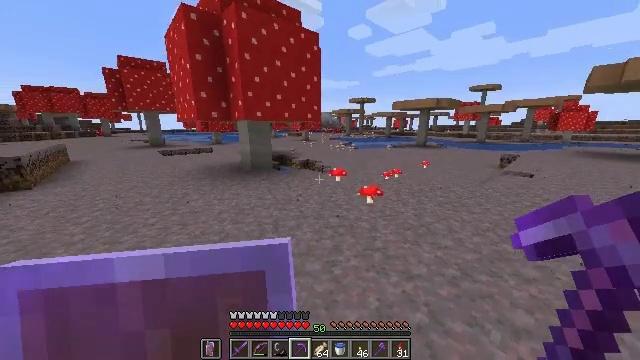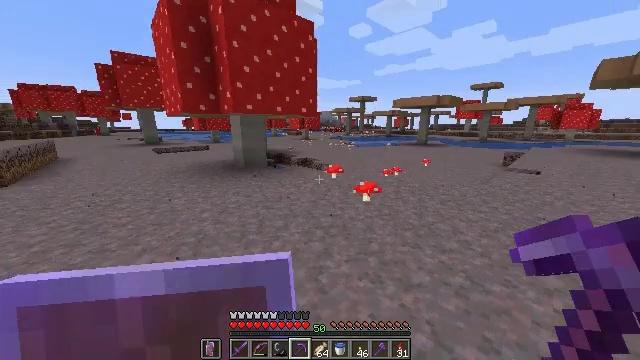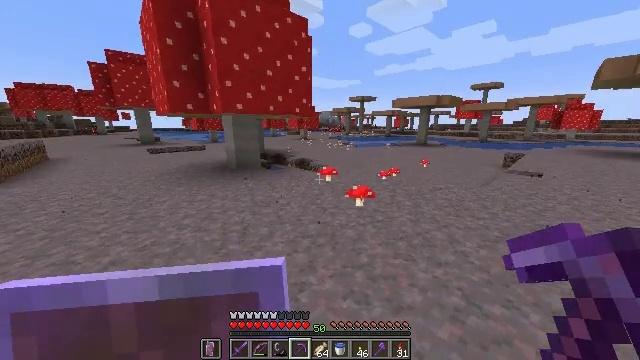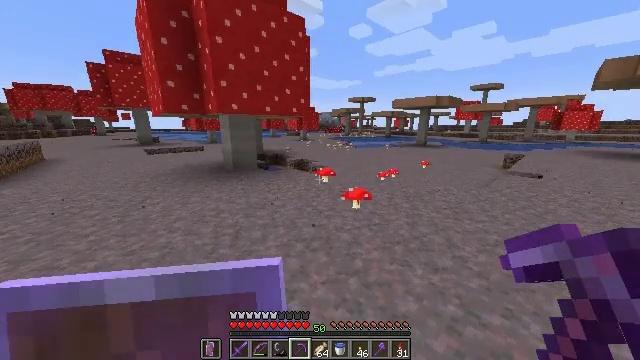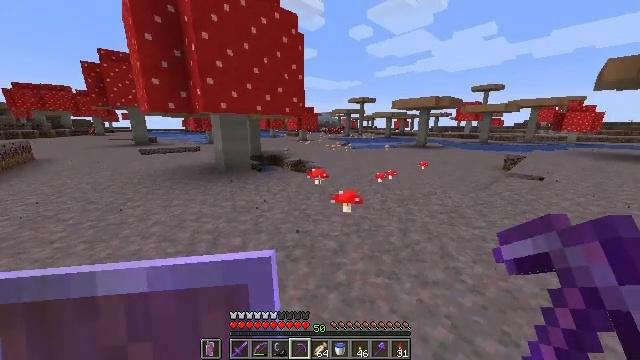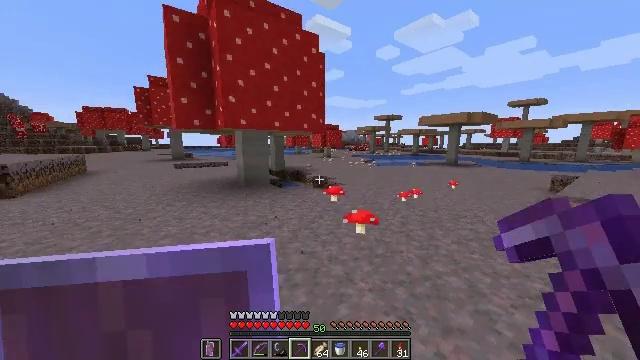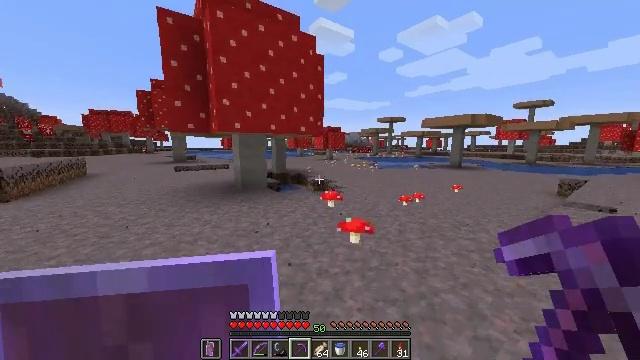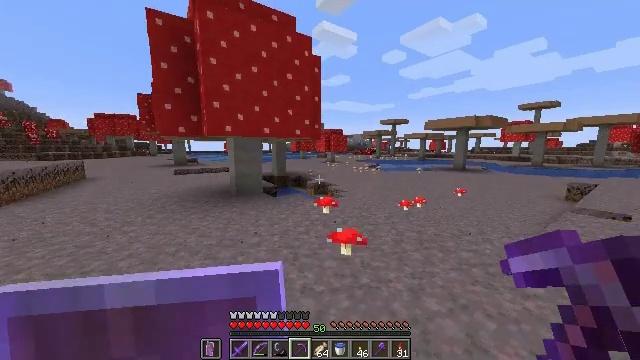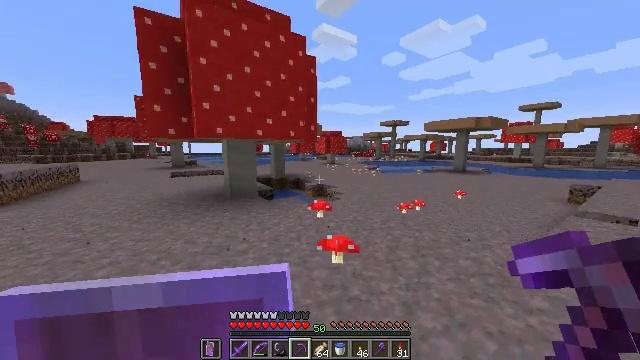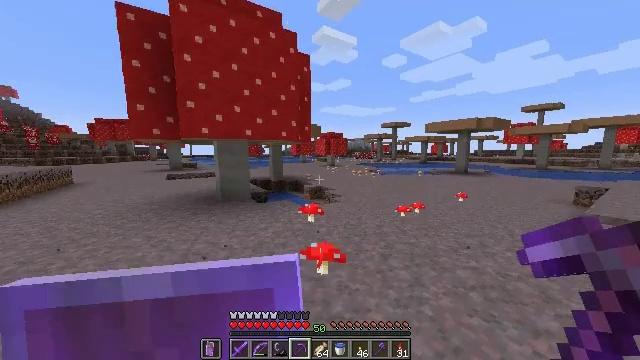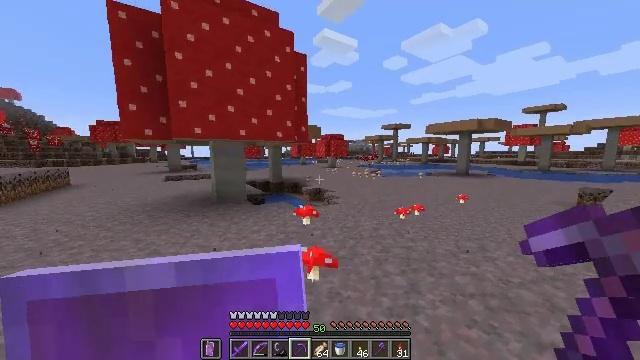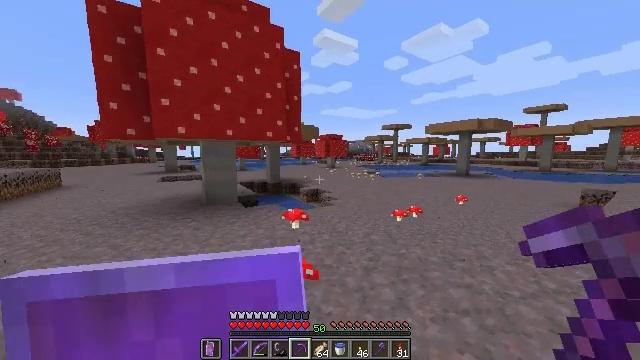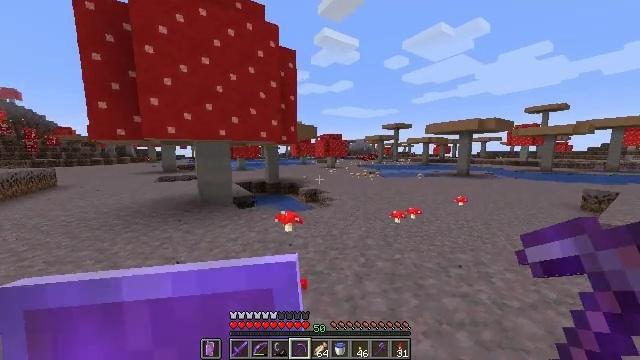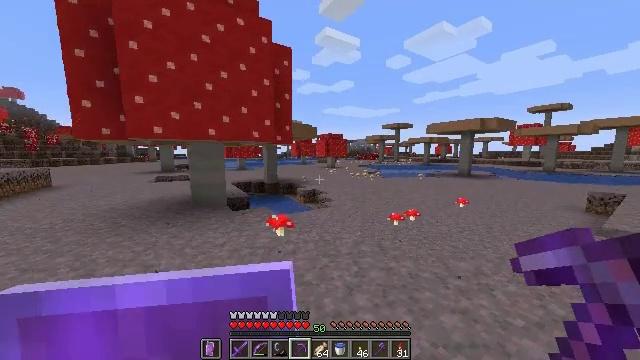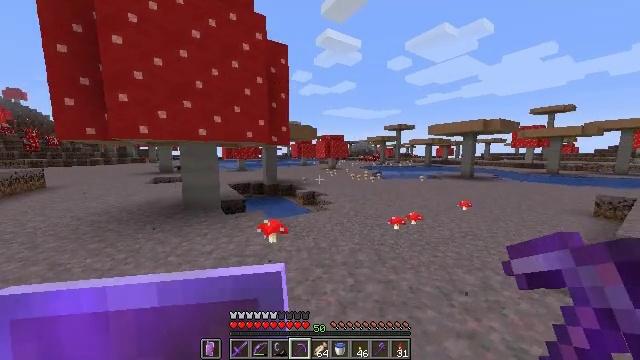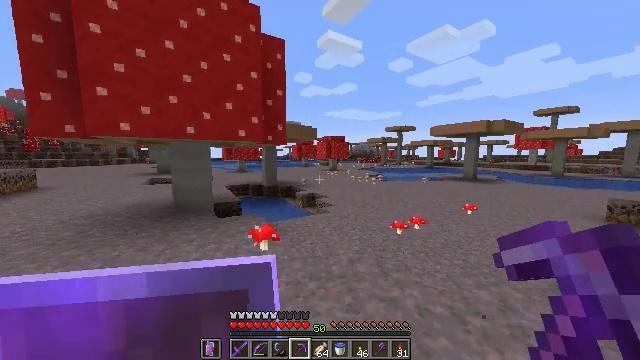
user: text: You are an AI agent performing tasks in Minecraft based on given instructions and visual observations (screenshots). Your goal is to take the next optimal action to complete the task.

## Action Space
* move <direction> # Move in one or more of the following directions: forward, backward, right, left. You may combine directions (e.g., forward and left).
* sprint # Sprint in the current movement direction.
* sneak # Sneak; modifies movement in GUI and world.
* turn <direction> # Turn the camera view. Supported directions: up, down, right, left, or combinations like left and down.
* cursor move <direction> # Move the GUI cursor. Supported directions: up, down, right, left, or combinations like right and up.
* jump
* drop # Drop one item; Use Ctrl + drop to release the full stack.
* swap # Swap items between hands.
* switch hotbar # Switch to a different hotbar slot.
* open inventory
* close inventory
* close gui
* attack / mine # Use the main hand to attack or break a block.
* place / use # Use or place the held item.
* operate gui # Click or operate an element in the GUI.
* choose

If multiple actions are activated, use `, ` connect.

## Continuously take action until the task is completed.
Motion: motion action
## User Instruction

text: Clear the mycelium to collect the block.
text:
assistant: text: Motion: move forward and move right, sprint
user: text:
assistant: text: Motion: move forward and move right, sprint
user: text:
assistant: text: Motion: move forward and move right, sprint
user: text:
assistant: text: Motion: move forward and move right, sprint
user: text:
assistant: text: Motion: move forward and move right, sprint, turn left and up
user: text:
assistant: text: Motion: move forward and move right, sprint
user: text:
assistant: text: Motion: move forward and move right, sprint
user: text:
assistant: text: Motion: move forward and move right, sprint
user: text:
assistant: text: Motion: move forward and move right, sprint
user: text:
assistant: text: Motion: move forward and move right, sprint
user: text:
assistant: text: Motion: move forward and move right, sprint
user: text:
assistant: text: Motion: move forward and move right, sprint
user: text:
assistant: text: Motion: move forward, sprint
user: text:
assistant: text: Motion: move forward, sprint
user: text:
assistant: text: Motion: move forward, sprint
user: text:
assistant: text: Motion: move forward, sprint
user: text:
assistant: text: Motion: move forward, sprint
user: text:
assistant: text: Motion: move forward, sprint
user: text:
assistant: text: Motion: move forward, sprint
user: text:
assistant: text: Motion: move forward, sprint
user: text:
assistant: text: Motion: move forward, sprint
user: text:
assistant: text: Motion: move forward, sprint
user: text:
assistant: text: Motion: move forward and move right, sprint
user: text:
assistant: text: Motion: move forward and move right, sprint
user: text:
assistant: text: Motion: move forward and move right, sprint
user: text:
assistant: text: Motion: move forward and move right, sprint
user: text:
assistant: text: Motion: move forward and move right, sprint, turn left
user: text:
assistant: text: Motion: move forward and move right, sprint
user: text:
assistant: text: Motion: move forward and move right, sprint
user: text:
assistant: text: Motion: move forward and move right, sprint